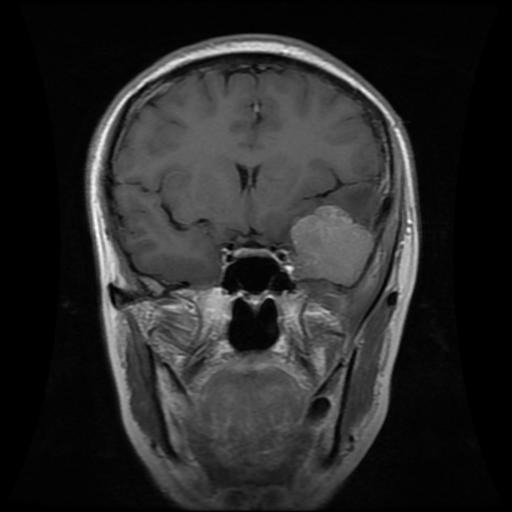
Label: meningioma